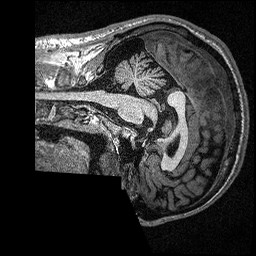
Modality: T1w
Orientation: sagittal
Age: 26
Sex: male
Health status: healthy
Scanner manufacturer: siemens
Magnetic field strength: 3 T
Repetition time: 2.3 s
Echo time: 0.00298 s